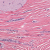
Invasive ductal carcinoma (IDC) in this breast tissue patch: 1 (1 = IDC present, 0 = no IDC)